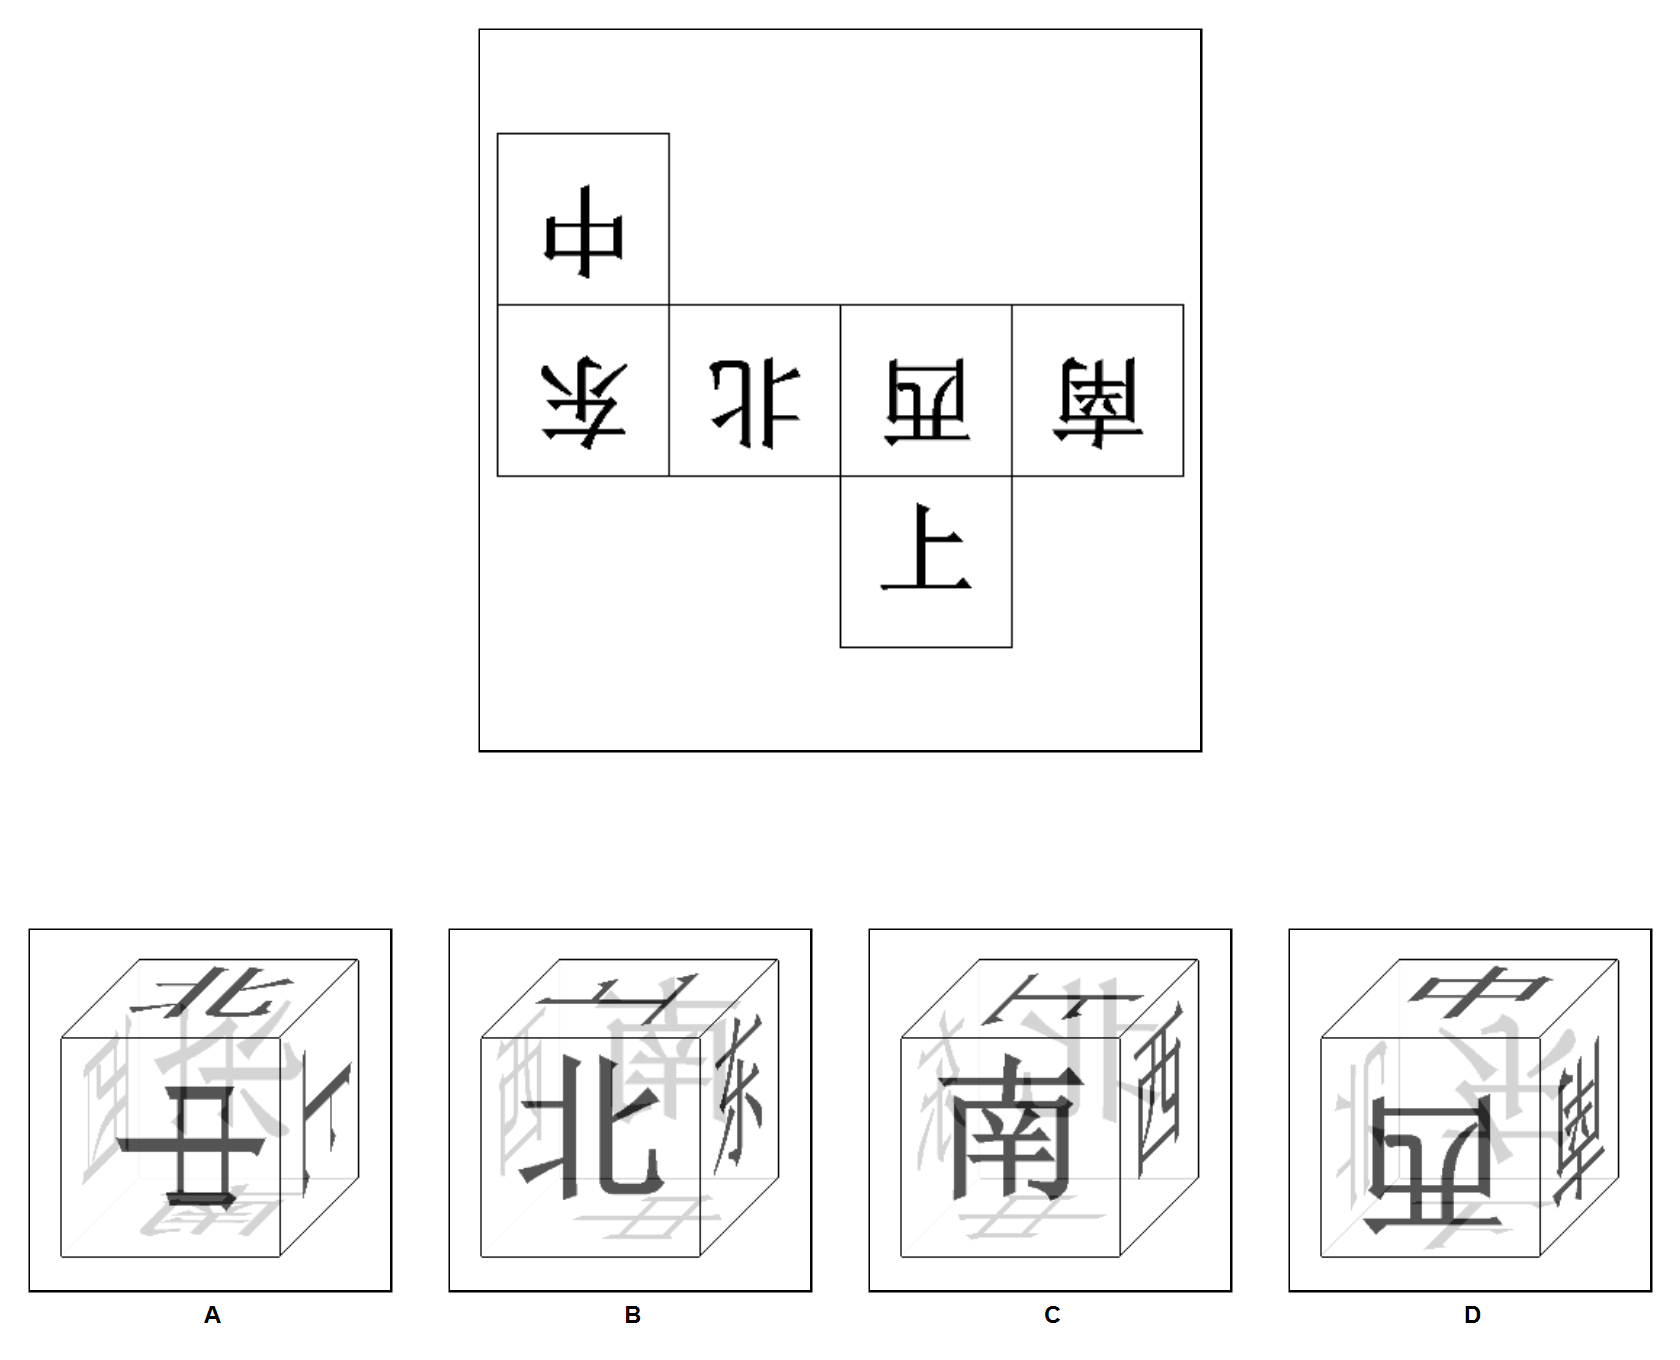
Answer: A